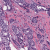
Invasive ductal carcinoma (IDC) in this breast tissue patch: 1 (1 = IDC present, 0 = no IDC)